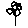
Label: flower